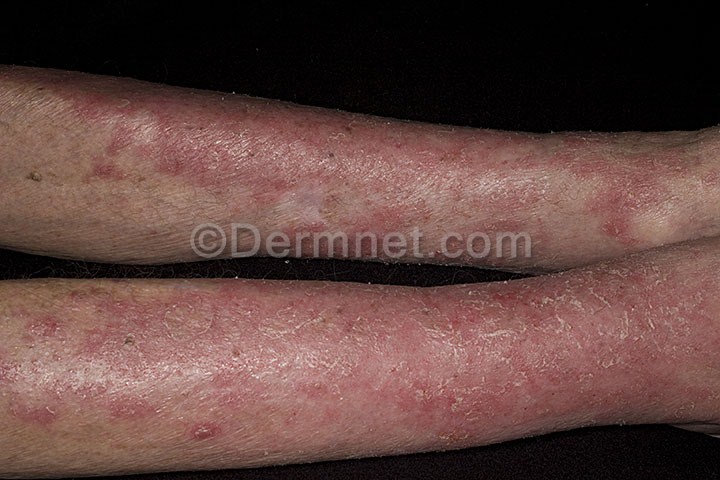
Disease: Eczema Photos